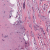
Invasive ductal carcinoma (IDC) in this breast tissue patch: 1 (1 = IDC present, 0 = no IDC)